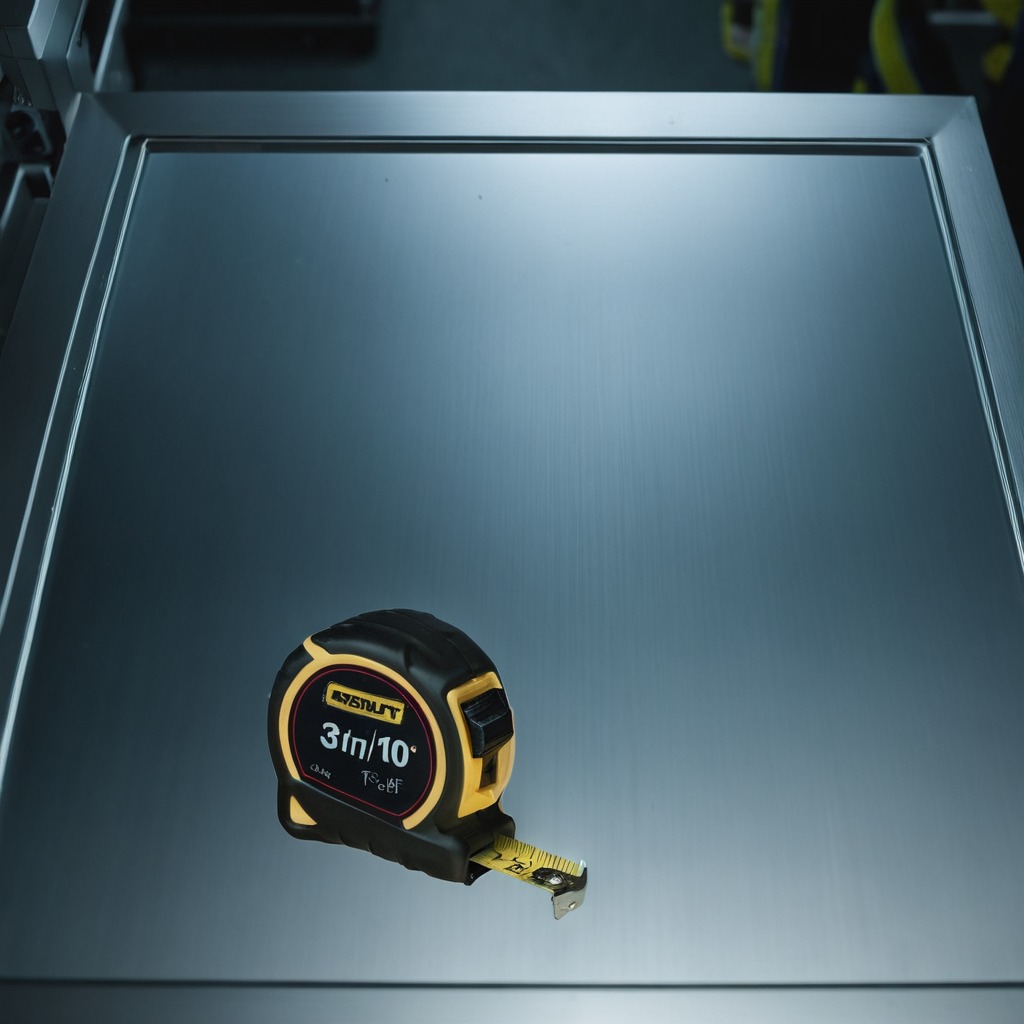
A measuring tape is lying on the metal table in the machine shop under fluorescent lights.